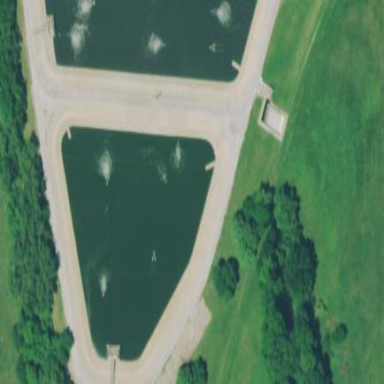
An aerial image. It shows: Reservoir of water.